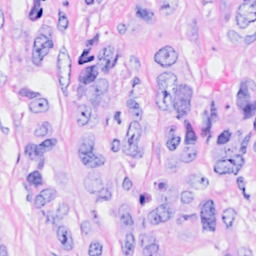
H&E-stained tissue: Breast